Interaction volume radius: 5 \u00c5
Interaction volume height: 30 \u00c5
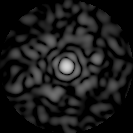
Disorder parameter: 0.7981